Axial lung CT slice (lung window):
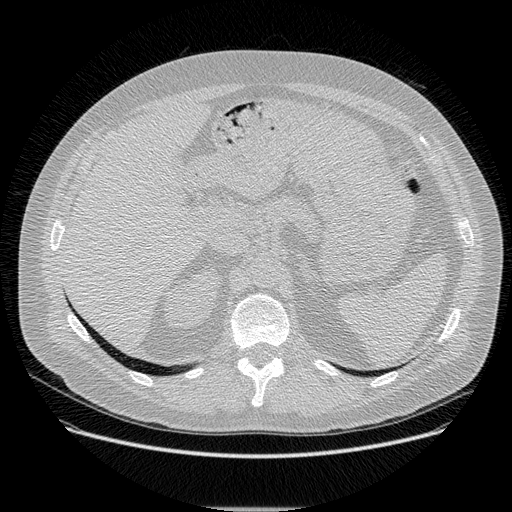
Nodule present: no